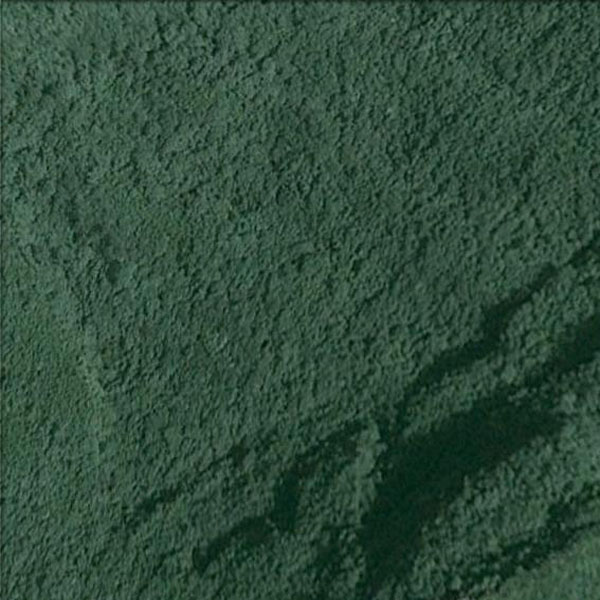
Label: Forest